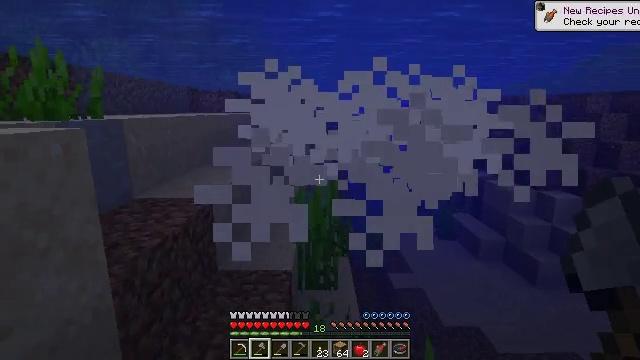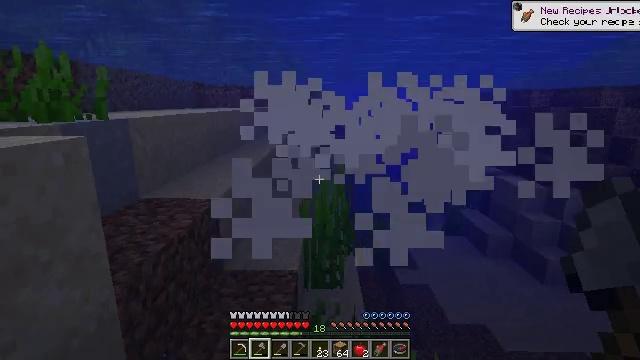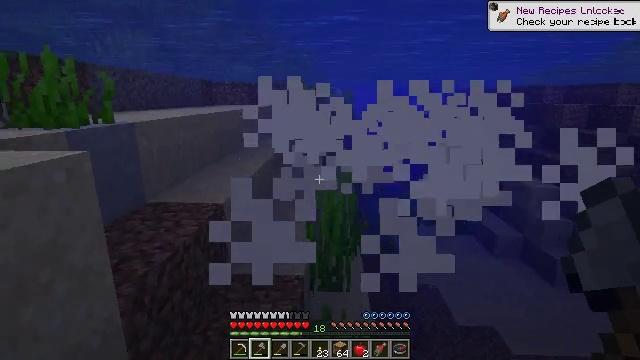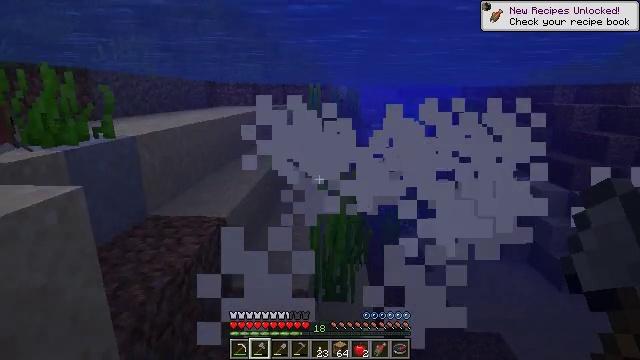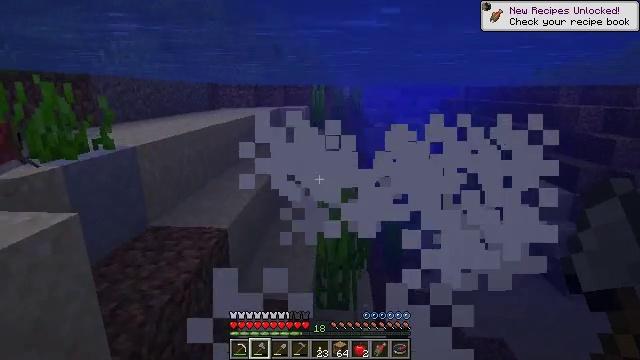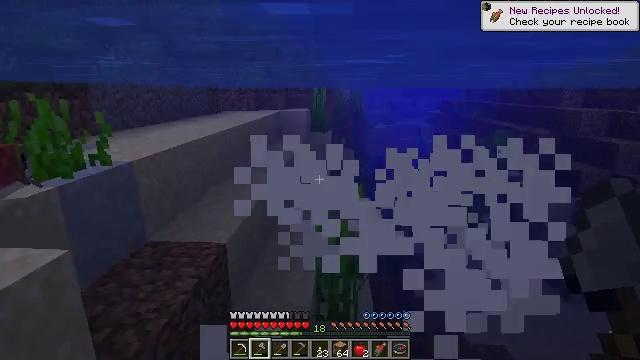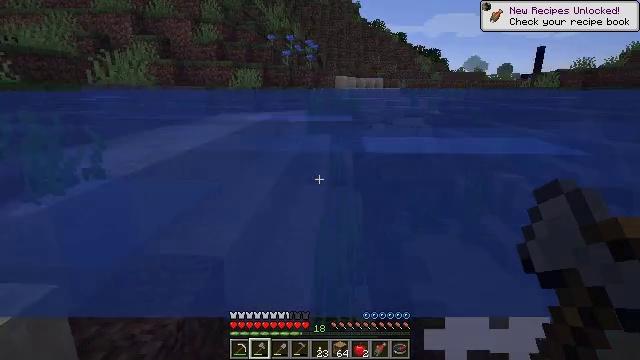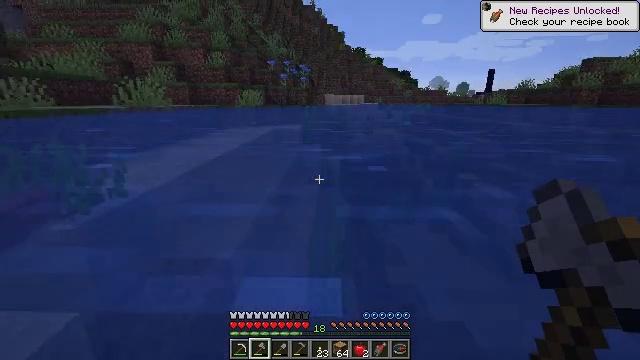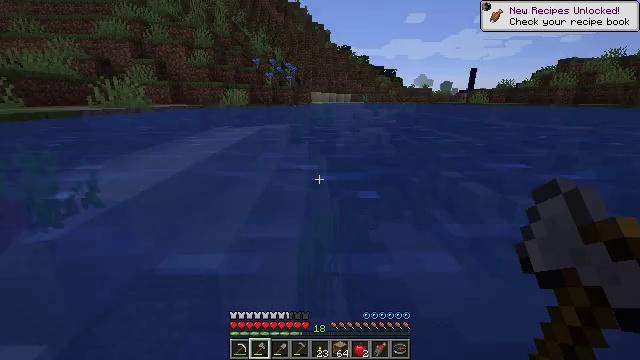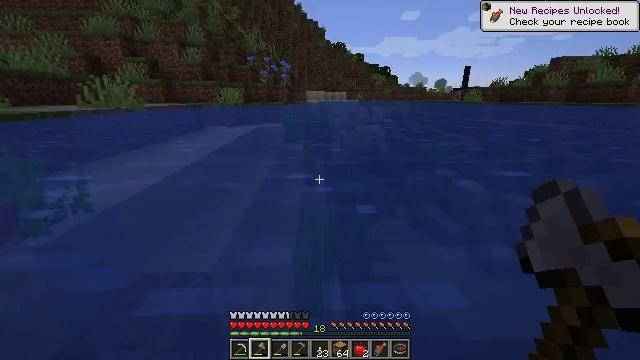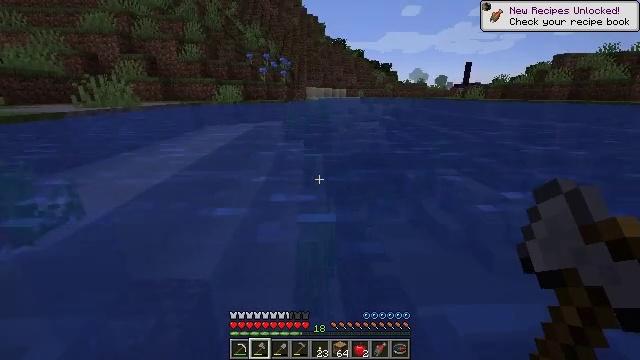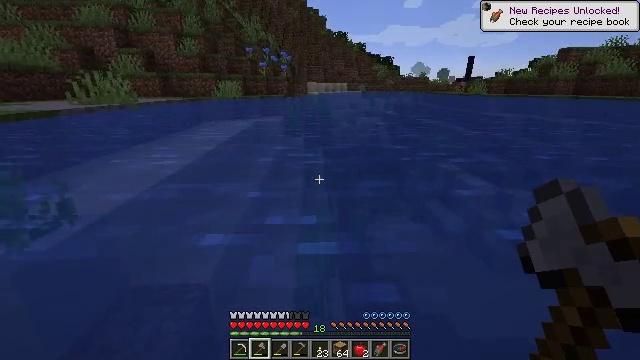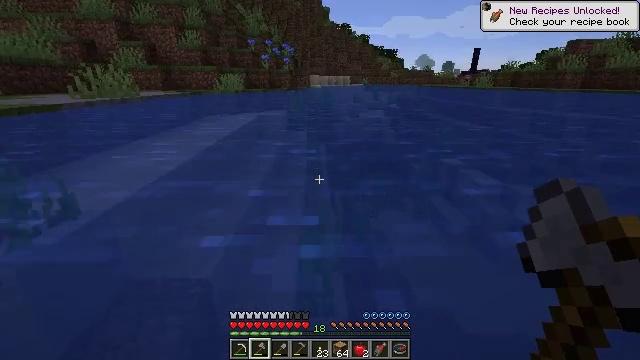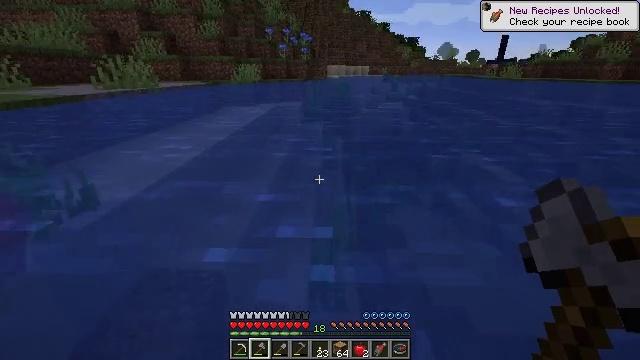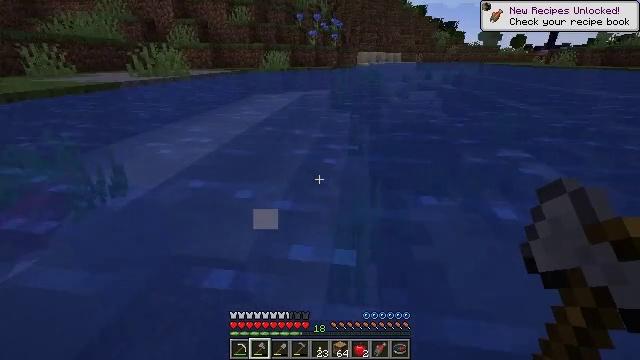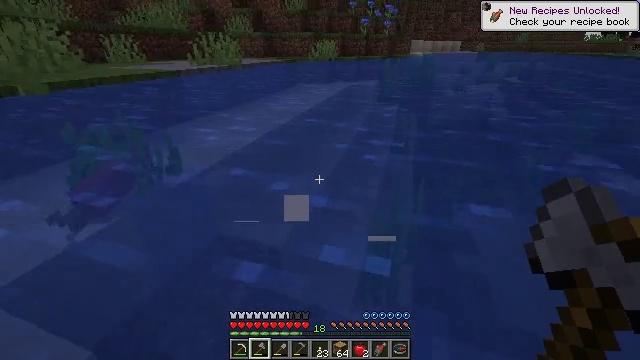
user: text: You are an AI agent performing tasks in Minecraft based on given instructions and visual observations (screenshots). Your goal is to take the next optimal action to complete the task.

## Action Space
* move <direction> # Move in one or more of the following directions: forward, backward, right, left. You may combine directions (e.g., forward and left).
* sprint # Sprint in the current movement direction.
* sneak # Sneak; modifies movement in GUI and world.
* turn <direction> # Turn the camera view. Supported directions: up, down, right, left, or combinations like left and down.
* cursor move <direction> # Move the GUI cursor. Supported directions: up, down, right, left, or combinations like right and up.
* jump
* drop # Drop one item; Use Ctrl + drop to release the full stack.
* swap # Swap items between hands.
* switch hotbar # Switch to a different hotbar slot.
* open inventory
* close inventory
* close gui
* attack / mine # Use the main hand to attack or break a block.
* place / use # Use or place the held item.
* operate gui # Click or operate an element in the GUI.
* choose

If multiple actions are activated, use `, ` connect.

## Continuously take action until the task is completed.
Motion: motion action
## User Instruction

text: Collect seagrass by hand or tool.
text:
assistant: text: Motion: move forward, turn left and down, jump
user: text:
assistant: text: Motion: move forward, turn left, jump
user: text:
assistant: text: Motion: move forward, jump
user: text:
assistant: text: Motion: move forward, jump
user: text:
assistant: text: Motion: move forward, jump
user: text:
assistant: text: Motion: move forward, jump
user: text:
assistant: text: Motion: move forward, turn right
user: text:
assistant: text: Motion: move forward, turn right
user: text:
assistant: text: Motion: move forward, turn right
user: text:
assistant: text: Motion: move forward
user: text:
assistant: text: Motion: move forward, turn down
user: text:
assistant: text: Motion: move forward, turn down
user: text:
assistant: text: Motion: move forward, turn left and down
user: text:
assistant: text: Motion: move forward, turn left and down
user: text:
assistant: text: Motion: move forward, turn left and down
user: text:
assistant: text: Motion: move forward, turn left and down
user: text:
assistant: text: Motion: move forward, turn left and down, jump
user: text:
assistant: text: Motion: move forward, turn left, jump
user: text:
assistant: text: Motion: move forward, turn left, jump
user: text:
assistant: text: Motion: move forward, turn left, jump
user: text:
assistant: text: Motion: move forward, turn left
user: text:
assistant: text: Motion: move forward, turn left and up
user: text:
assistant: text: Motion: move forward, turn left and up
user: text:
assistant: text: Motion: move forward, turn up
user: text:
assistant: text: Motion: move forward
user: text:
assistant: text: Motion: move forward
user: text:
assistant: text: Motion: move forward, turn right
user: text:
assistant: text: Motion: move forward, turn right, attack / mine
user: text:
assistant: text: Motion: move forward, turn right, attack / mine
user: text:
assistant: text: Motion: move forward, turn right, attack / mine